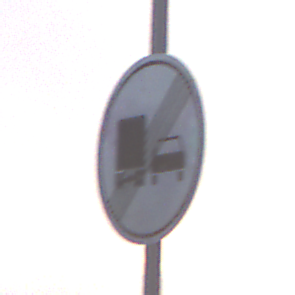
Verkehrszeichen: EndeUeberholverbotKraftfahrzeuge
Umgebung: Outdoor, Nature
Tageszeit: SunriseSunset
Wetter: Overcast
Licht: Natural
Jahreszeit: NotSpecified
Kontrast: LowContrast